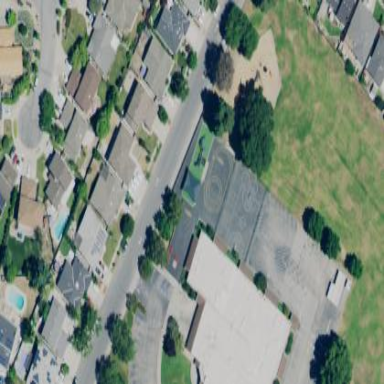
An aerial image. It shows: Schoolyard with asphalt surface.